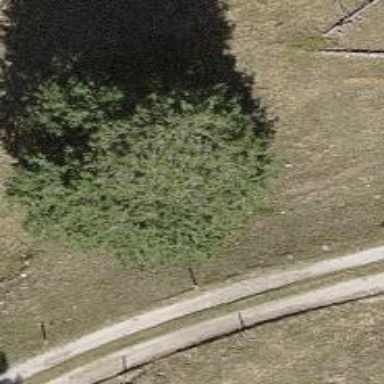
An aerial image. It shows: Single tag "natural: tree."